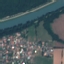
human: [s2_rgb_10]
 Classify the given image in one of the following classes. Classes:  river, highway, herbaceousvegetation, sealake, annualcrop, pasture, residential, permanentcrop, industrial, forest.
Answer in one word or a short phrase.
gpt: River